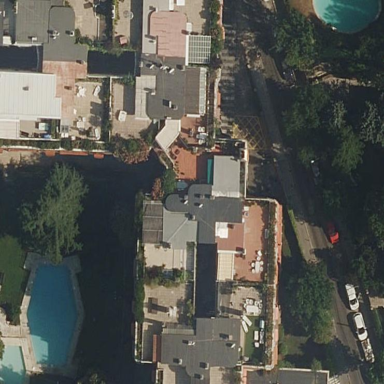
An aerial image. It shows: View of apartment building.